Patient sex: F
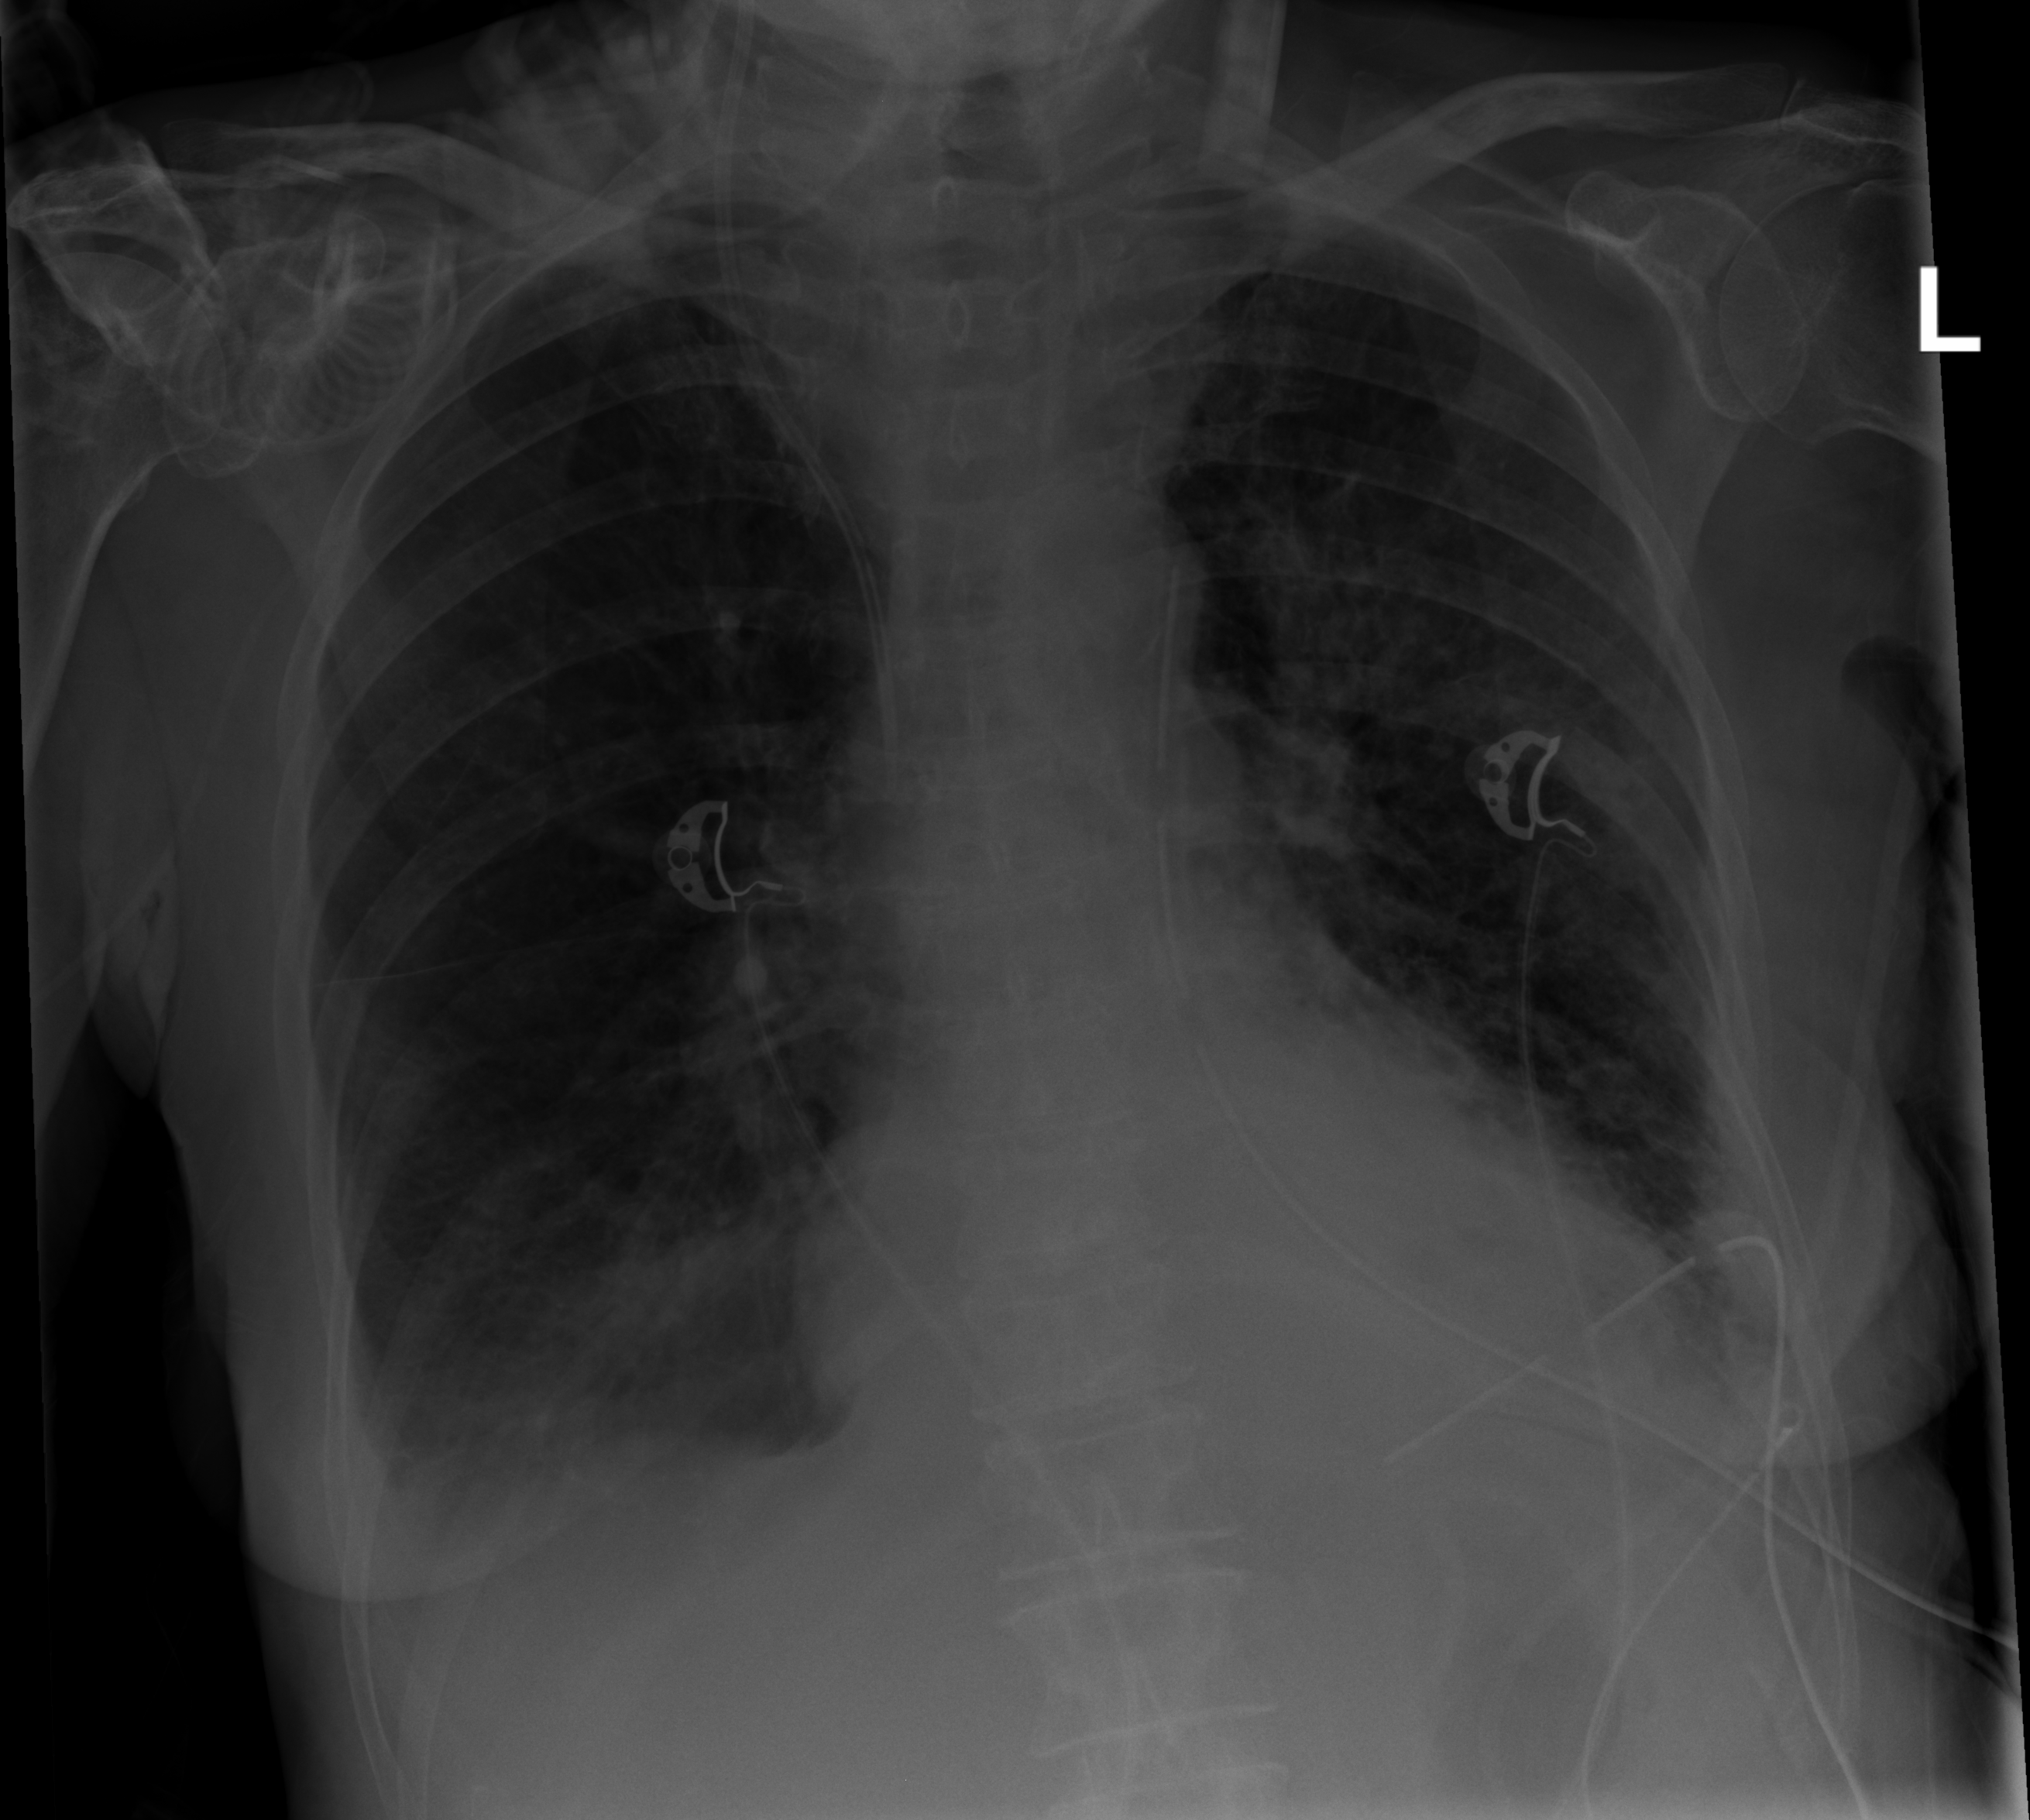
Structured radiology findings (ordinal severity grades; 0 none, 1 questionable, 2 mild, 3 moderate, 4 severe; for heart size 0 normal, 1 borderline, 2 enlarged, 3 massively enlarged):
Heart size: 1
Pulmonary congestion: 0
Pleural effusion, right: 2
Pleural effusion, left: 1
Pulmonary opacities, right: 1
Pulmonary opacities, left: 2
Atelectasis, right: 2
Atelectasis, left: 2